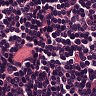
Metastatic tissue present: no